Field crop: tomato
Growth stage: 1
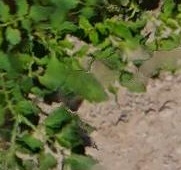
Species: tomato